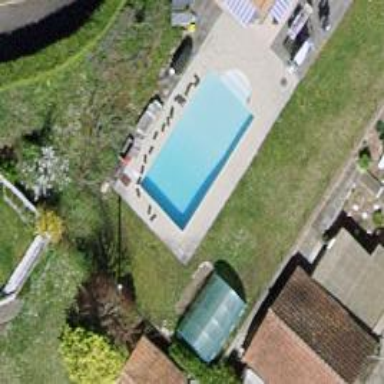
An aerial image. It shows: Swimming pool located in leisure land.